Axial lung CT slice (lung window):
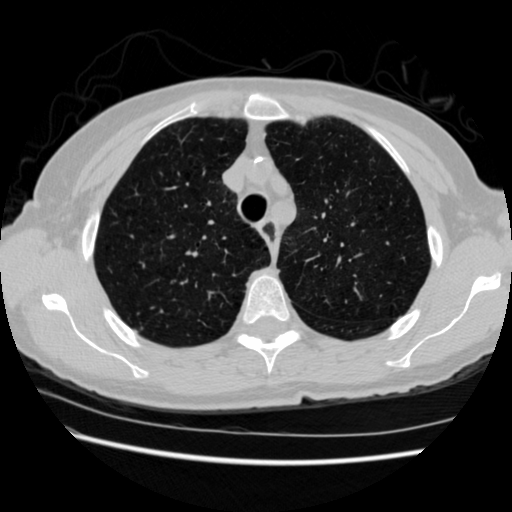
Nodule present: no